RGB frame:
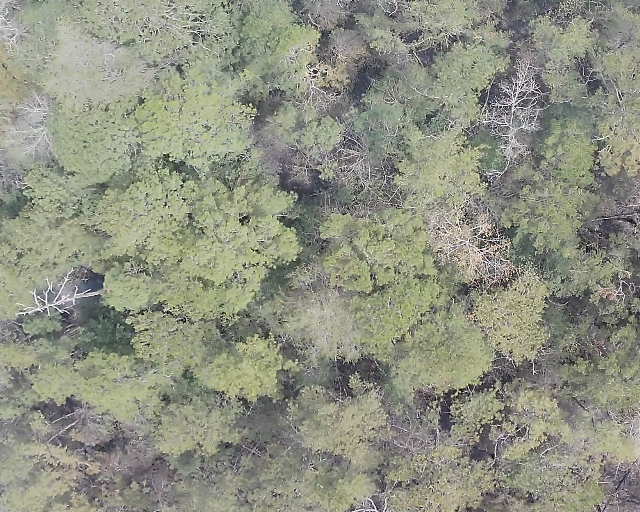
Thermal frame:
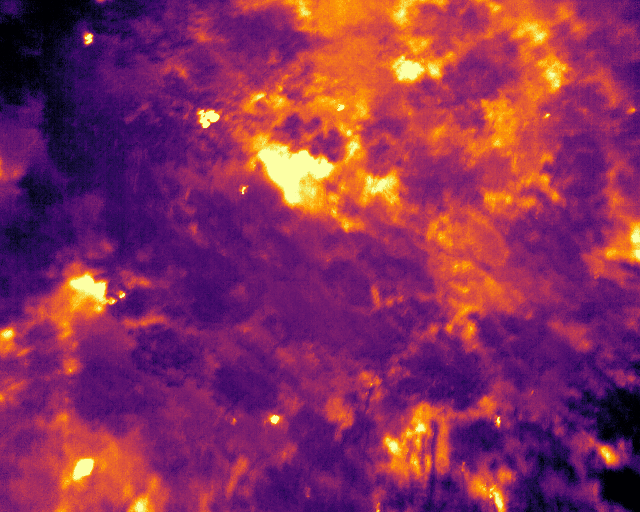
Captured: 2026-02-26 03:08:46
Pixels at or above 80 °C: 2 (fraction of frame: 6.103515625e-06)